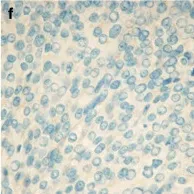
Histological and immunohistochemical findings of the tumor.negative for TTF-1.
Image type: pathology (immunostaining)